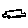
Label: car